Question: I have checked out the following example project ant tried to get it started with magnolia 5
<URL>
I have updated maven dependencies, fixed a ton of exeptions and errors and my magnolia-empty-webapp pom.xml looks now like this:
'''
<?xml version="1.0" encoding="UTF-8"?>
<project xmlns="http://maven.apache.org/POM/4.0.0" xmlns:xsi="http://www.w3.org/2001/XMLSchema-instance" xsi:schemaLocation="http://maven.apache.org/POM/4.0.0 http://maven.apache.org/maven-v4_0_0.xsd">
<parent>
<artifactId>magnolia-project</artifactId>
<groupId>info.magnolia</groupId>
<version>5.2.4</version>
<relativePath>../pom.xml</relativePath>
</parent>
<modelVersion>4.0.0</modelVersion>
<artifactId>magnolia-empty-webapp</artifactId>
<packaging>war</packaging>
<name>magnolia-empty-webapp</name>
<description>The basic Magnolia webapp on which projects can depend.</description>
<profiles>
<profile>
<id>with-optional-modules</id>
<dependencies>
<dependency>
<groupId>info.magnolia</groupId>
<artifactId>magnolia-module-workflow</artifactId>
<version>${project.version}</version>
</dependency>
<dependency>
<groupId>info.magnolia</groupId>
<artifactId>magnolia-module-dms</artifactId>
<version>1.4</version>
</dependency>
<dependency>
<groupId>info.magnolia</groupId>
<artifactId>magnolia-module-samples</artifactId>
<version>${project.version}</version>
</dependency>
</dependencies>
</profile>
</profiles>
<dependencies>
<dependency>
<groupId>info.magnolia</groupId>
<artifactId>magnolia-templating</artifactId>
<version>5.2.2</version>
</dependency>
<dependency>
<groupId>info.magnolia</groupId>
<artifactId>magnolia-core</artifactId>
<!-- <version>5.2.4</version> -->
</dependency>
<dependency>
<groupId>info.magnolia</groupId>
<artifactId>magnolia-module-standard-templating-kit</artifactId>
<version>2.7.4</version>
</dependency>
<dependency>
<groupId>info.magnolia</groupId>
<artifactId>magnolia-module-legacy-admininterface</artifactId>
<version>5.1</version>
</dependency>
<dependency>
<groupId>info.magnolia.ui</groupId>
<artifactId>magnolia-ui-admincentral</artifactId>
<version>5.2.4</version>
</dependency>
<dependency>
<groupId>info.magnolia.activation</groupId>
<artifactId>magnolia-module-activation</artifactId>
<version>5.1</version>
</dependency>
<dependency>
<groupId>info.magnolia</groupId>
<artifactId>magnolia-templating</artifactId>
<version>5.2.4</version>
</dependency>
<dependency>
<groupId>info.magnolia.cache</groupId>
<artifactId>magnolia-module-cache</artifactId>
<version>5.0.3</version>
</dependency>
<dependency>
<groupId>info.magnolia</groupId>
<artifactId>magnolia-jaas</artifactId>
<!-- <version>4.3.1</version> -->
</dependency>
<dependency>
<groupId>info.magnolia.ui</groupId>
<artifactId>magnolia-ui-framework</artifactId>
<version>5.2.4</version>
</dependency>
<dependency>
<groupId>info.magnolia.ui</groupId>
<artifactId>magnolia-ui-contentapp</artifactId>
<version>5.2.3</version>
</dependency>
<dependency>
<groupId>info.magnolia</groupId>
<artifactId>magnolia-module-scheduler</artifactId>
<version>2.1</version>
</dependency>
<dependency>
<groupId>info.magnolia.security</groupId>
<artifactId>magnolia-security-app</artifactId>
<version>5.2.4</version>
</dependency>
<dependency>
<groupId>info.magnolia</groupId>
<artifactId>magnolia-module-fckeditor</artifactId>
<version>4.5</version>
</dependency>
<dependency>
<groupId>info.magnolia</groupId>
<artifactId>magnolia-module-mail</artifactId>
<version>5.0.2</version>
</dependency>
<dependency>
<groupId>info.magnolia</groupId>
<artifactId>magnolia-module-categorization</artifactId>
<version>2.1</version>
</dependency>
<dependency>
<groupId>org.apache.jackrabbit</groupId>
<artifactId>jackrabbit-core</artifactId>
</dependency>
<dependency>
<groupId>net.sourceforge.openutils</groupId>
<artifactId>openutils-log4j</artifactId>
</dependency>
<dependency>
<groupId>junit</groupId>
<artifactId>junit</artifactId>
<scope>test</scope>
</dependency>
<dependency>
<groupId>info.magnolia</groupId>
<artifactId>magnolia-demo-project</artifactId>
<version>2.7.4</version>
</dependency>
<dependency>
<groupId>info.magnolia</groupId>
<artifactId>magnolia-module-dms</artifactId>
<version>1.6</version>
</dependency>
</dependencies>
<build>
<resources>
<resource>
<!-- these are the resources copied by the remote-resources-plugin -->
<directory>${basedir}/target/maven-shared-archive-resources</directory>
<excludes>
<exclude>**/*</exclude>
</excludes>
</resource>
</resources>
<plugins>
<plugin>
<artifactId>maven-clean-plugin</artifactId>
<configuration>
<filesets>
<fileset>
<directory>src/main/webapp/cache</directory>
</fileset>
<fileset>
<directory>src/main/webapp/logs</directory>
</fileset>
<fileset>
<directory>src/main/webapp/repositories</directory>
</fileset>
<!-- <fileset> -->
<!-- <directory>src/main/webapp/templates</directory> -->
<!-- </fileset> -->
<fileset>
<directory>src/main/webapp/tmp</directory>
</fileset>
</filesets>
</configuration>
</plugin>
<plugin>
<groupId>org.apache.maven.plugins</groupId>
<artifactId>maven-war-plugin</artifactId>
<configuration>
<webResources>
<resource>
<!-- these are the resources copied by the remote-resources-plugin -->
<directory>${basedir}/target/maven-shared-archive-resources</directory>
</resource>
</webResources>
</configuration>
</plugin>
<plugin>
<groupId>org.mortbay.jetty</groupId>
<artifactId>jetty-maven-plugin</artifactId>
<configuration>
<scanIntervalSeconds>5</scanIntervalSeconds>
</configuration>
</plugin>
<plugin>
<groupId>net.sf.alchim</groupId>
<artifactId>winstone-maven-plugin</artifactId>
<version>1.2</version>
<executions>
<execution>
<goals>
<goal>embed</goal>
</goals>
<phase>package</phase>
</execution>
</executions>
</plugin>
</plugins>
</build>
<repositories>
<repository>
<id>magnolia.nexus.public</id>
<url>http://nexus.magnolia-cms.com/content/groups/public</url>
</repository>
<repository>
<id>vaadin-addons</id>
<url>http://maven.vaadin.com/vaadin-addons</url>
</repository>
</repositories>
<pluginRepositories>
<pluginRepository>
<id>magnolia</id>
<url>http://repo.magnolia-cms.com/m2</url>
</pluginRepository>
</pluginRepositories>
</project>
'''
Now when I start magnolia-empty-project, I come to the magnolia installation page. When I click on "Start installation", it comes the following message:

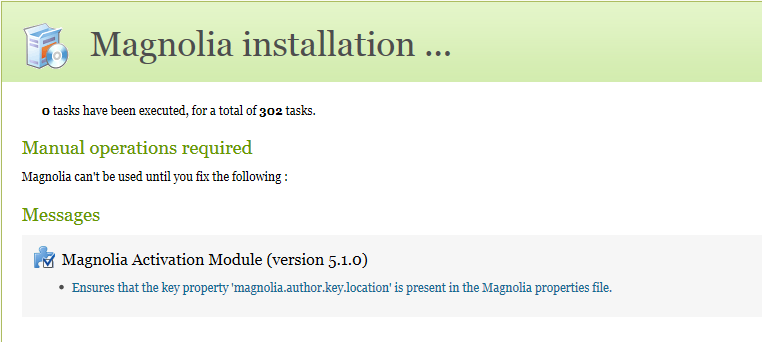
Answer: BTW if anyone runs into this issue, to get rid of it, go to 'WEB-INF/config/default/magnolia.properties' and add something like:
'''
magnolia.author.key.location=${magnolia.home}/WEB-INF/config/default/magnolia-activation-keypair.properties
'''
Pls note that while this is fine for development, you should keep all the files, incl. the keys of the (exploded) war file for production use.
Also related (but off topic for the discussion) - you should not need to have DMS in your pom file. Magnolia 5 doesn't need DMS. It was replaced by DAM. Pom file above looks like generated by some old version of the archetype or copied from old project.
HTH,
Jan